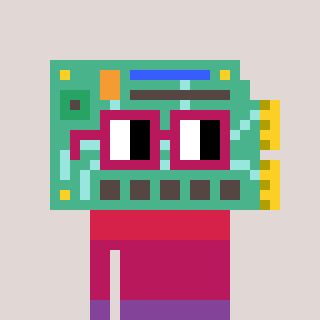
a pixel art character with square dark red glasses, a chipboard-shaped head and a bluegrey-colored body on a warm background